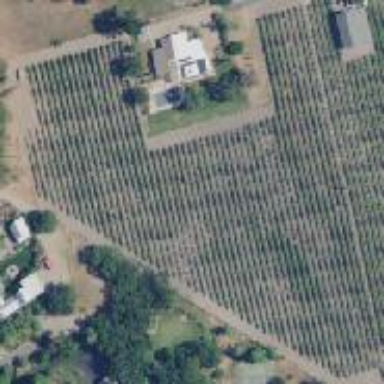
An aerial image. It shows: Vineyard with grape crops.